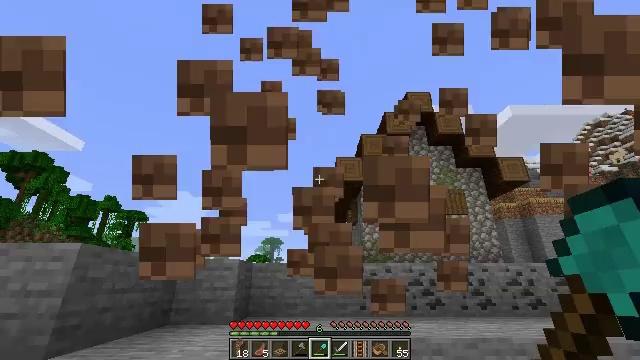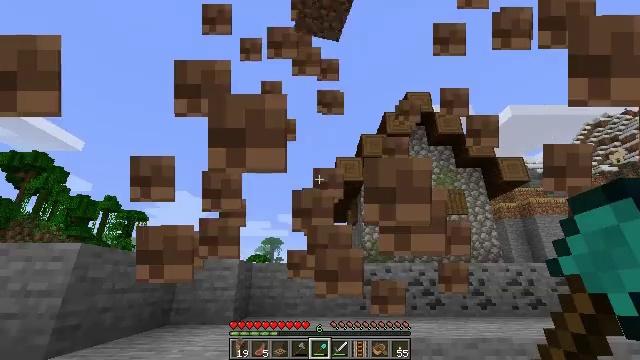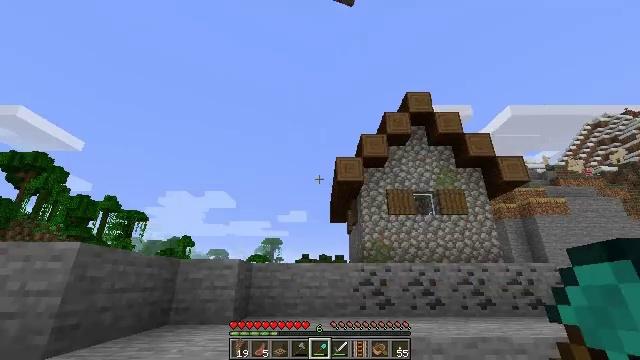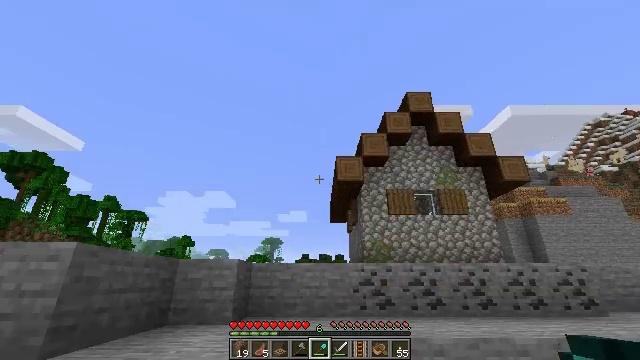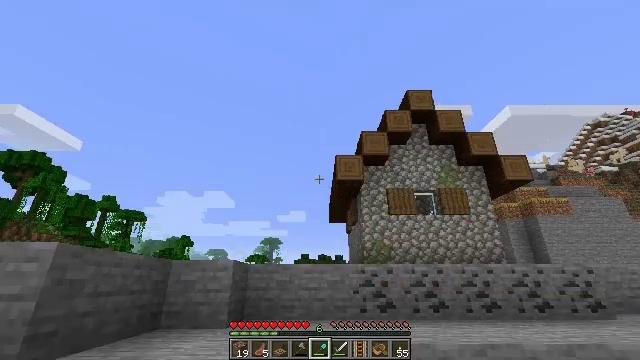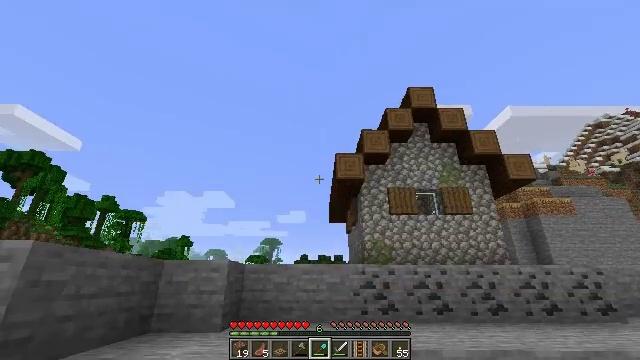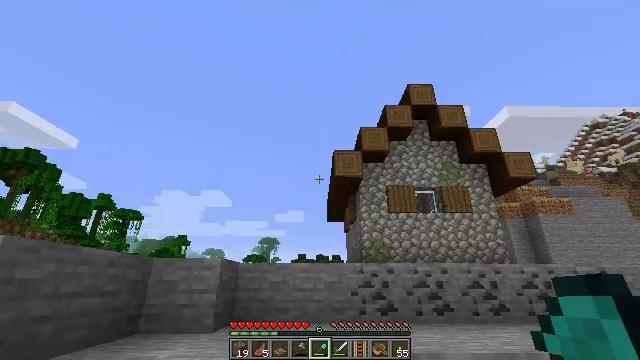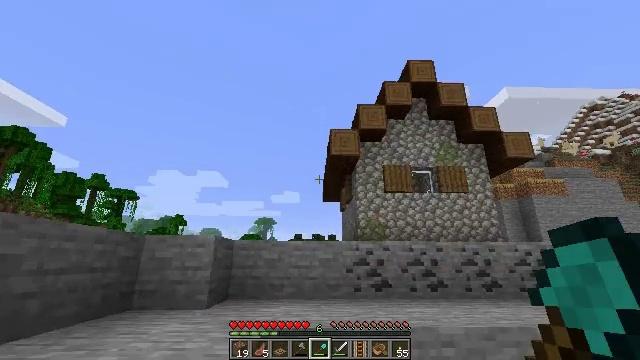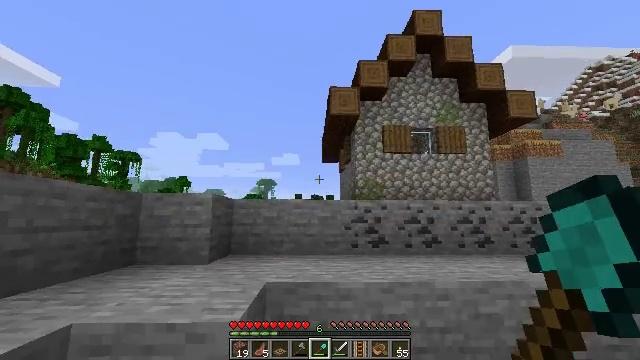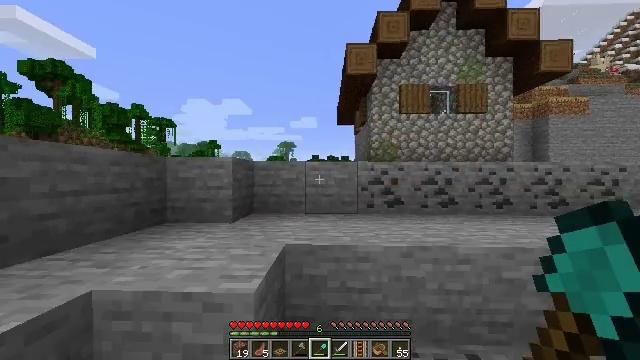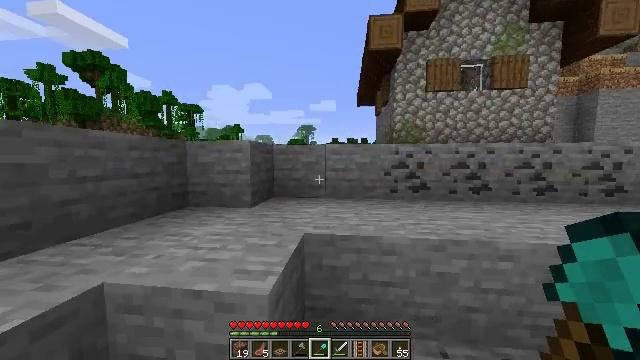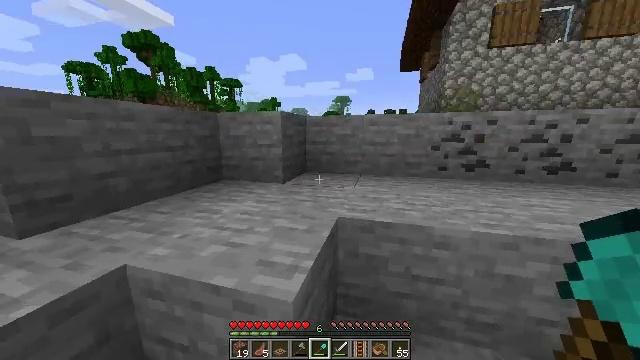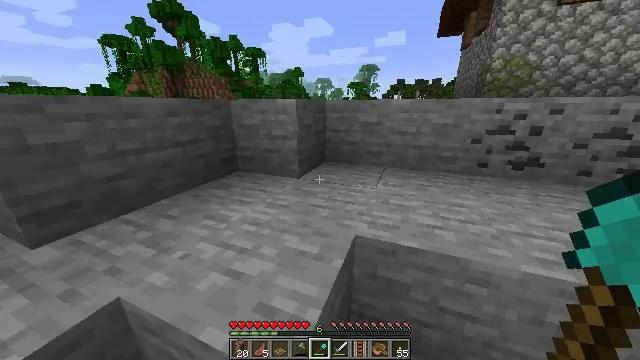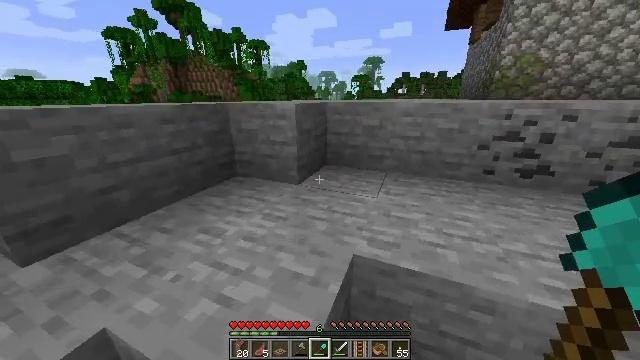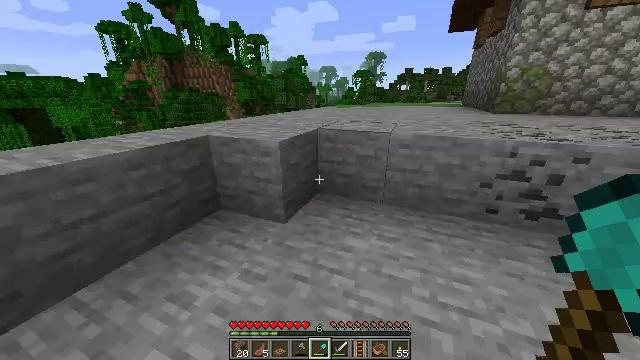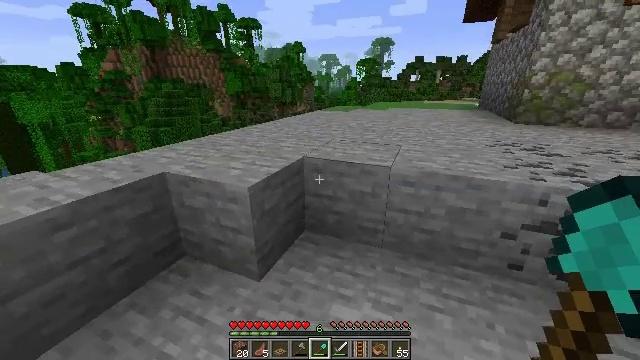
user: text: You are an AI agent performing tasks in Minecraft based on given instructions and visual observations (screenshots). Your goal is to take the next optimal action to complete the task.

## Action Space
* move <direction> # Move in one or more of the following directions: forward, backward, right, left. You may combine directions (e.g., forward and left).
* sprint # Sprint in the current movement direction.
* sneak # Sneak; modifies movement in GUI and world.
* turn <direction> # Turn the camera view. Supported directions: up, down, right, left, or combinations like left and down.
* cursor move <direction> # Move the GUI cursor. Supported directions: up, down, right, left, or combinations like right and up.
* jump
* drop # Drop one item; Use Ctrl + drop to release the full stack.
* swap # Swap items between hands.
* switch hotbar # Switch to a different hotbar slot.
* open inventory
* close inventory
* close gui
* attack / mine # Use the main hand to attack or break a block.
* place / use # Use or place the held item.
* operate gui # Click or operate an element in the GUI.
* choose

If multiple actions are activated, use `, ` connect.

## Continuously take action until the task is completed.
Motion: motion action
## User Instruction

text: Break the poppy plant.
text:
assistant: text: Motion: attack / mine
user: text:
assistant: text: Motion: attack / mine
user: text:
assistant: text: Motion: move forward, attack / mine
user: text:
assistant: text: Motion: move forward, attack / mine
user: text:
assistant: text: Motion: move forward
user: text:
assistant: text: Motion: move forward
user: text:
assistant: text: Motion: move forward, sprint, turn down
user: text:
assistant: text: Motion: move forward, sprint, turn down
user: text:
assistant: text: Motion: move forward, sprint, turn left and down
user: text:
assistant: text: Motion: move forward, sprint, turn left and down
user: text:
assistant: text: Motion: move forward, sprint, turn left and down
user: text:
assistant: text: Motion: move forward, turn left and down, jump
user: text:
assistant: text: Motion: move forward, turn down, jump
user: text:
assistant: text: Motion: move forward, jump
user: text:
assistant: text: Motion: move forward, jump
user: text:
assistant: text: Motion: move forward, turn left, jump
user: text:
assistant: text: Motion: move forward, turn left, jump
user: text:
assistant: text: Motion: move forward, turn left, jump
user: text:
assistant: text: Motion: move forward, turn left, jump
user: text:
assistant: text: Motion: move forward, turn left, jump
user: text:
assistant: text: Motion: move forward, sprint, turn left and down, jump
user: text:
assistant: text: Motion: move forward, sprint, turn left, jump
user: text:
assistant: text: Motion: move forward, sprint, turn right, jump
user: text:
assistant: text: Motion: move forward, sprint, jump
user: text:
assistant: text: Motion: move forward, jump
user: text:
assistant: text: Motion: move forward, jump
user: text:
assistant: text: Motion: move forward, jump
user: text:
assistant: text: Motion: move forward, turn left, jump
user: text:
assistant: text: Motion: turn left and up
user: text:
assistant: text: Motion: turn left and up